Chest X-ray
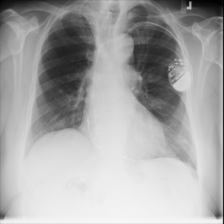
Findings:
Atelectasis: negative
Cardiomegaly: negative
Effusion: negative
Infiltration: negative
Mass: negative
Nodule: negative
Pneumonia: negative
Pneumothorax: negative
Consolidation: negative
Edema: negative
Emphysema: negative
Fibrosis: negative
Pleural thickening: negative
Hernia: negative